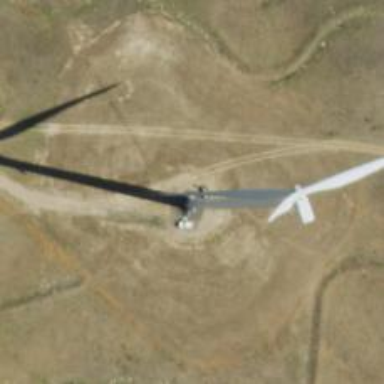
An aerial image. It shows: Wind generator in the form of horizontal axis wind turbine.